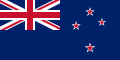
Flag of New Zealand